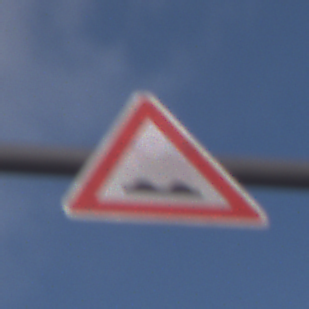
Verkehrszeichen: UnebeneFahrbahn
Umgebung: Outdoor, Nature
Tageszeit: MorningAfternoon
Wetter: PartlyCloudy
Licht: Natural
Jahreszeit: NotSpecified
Kontrast: HighContrast